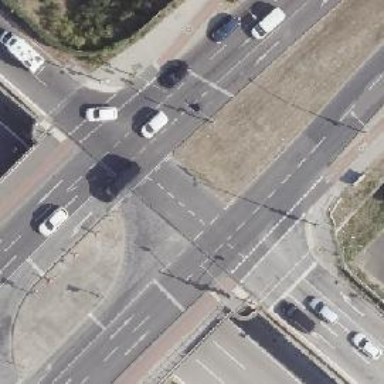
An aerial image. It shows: Asphalt road with lane markings. It is secondary road with dual carriageway.